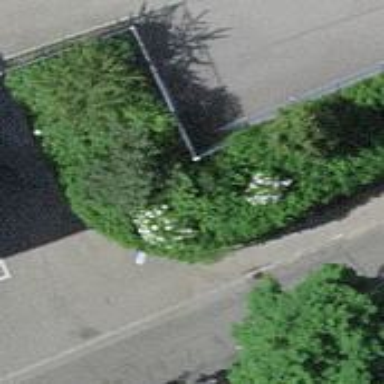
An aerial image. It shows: Fence with chain link type.